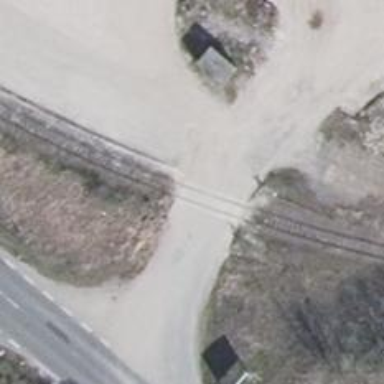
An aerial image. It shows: Railway level crossing.